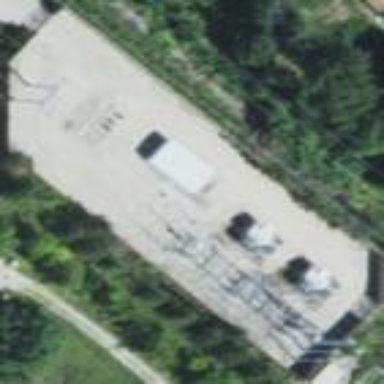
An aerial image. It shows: Transmission level substation.